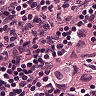
Metastatic tissue present: yes